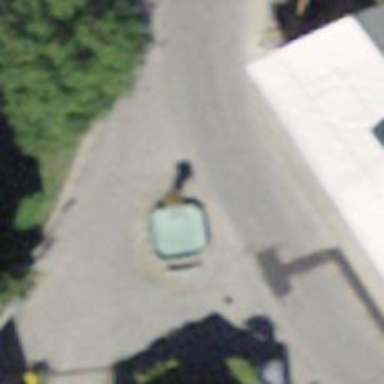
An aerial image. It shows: Fountain.